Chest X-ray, PA view. Patient: 61 years old, sex F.
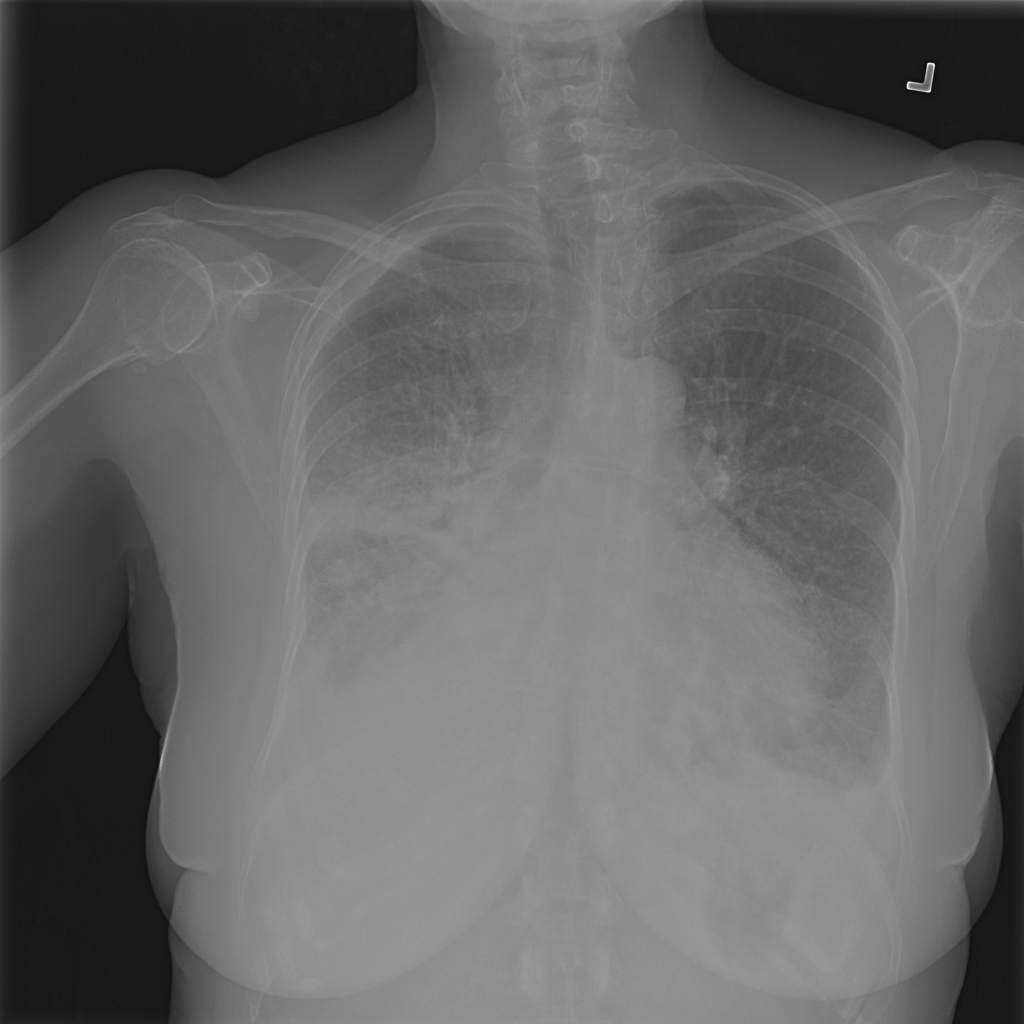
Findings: Effusion